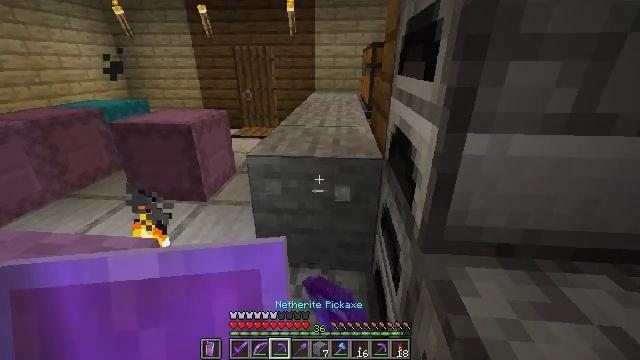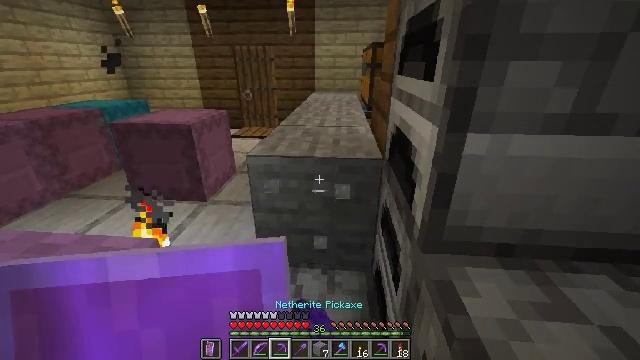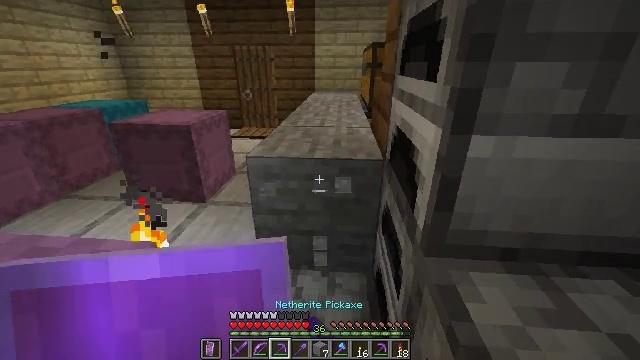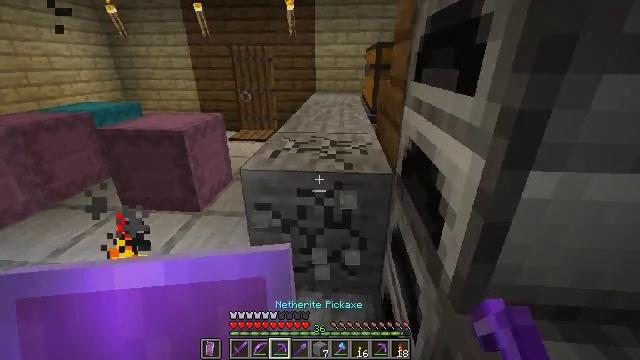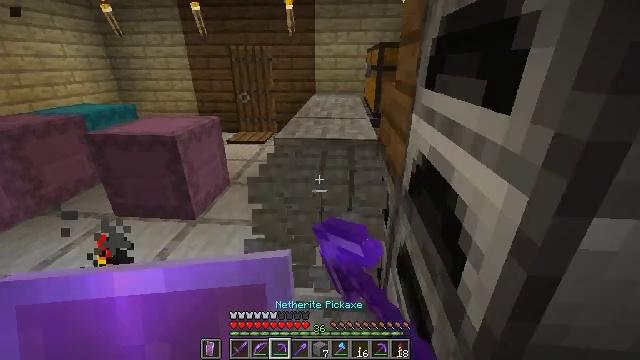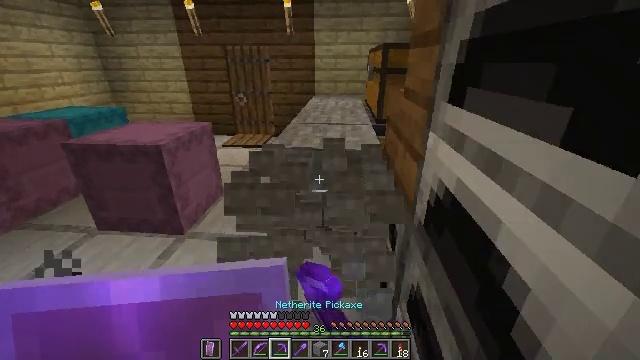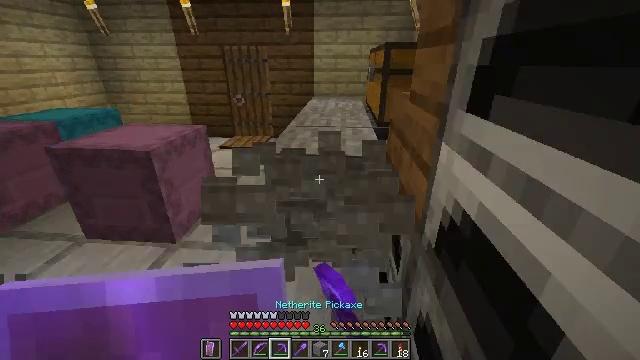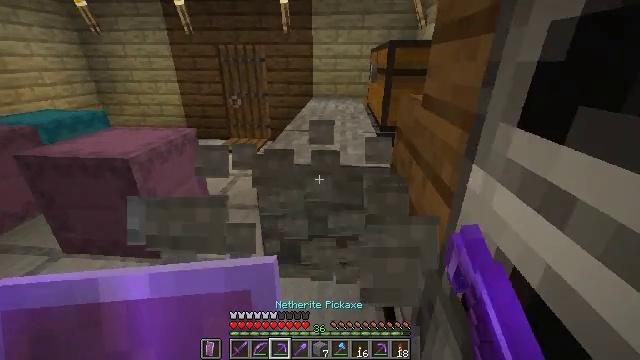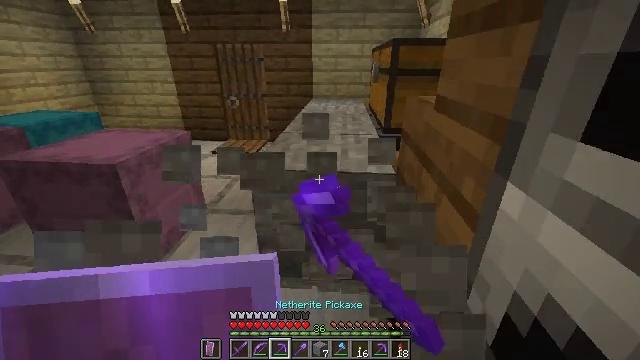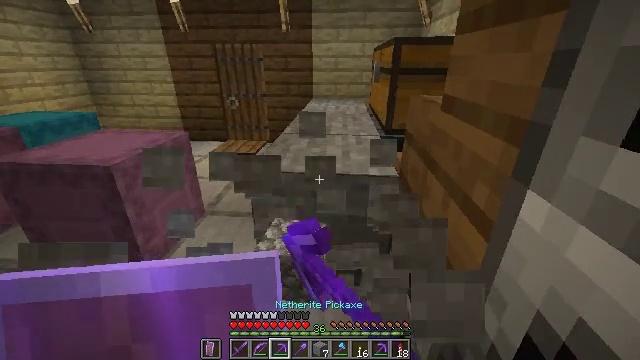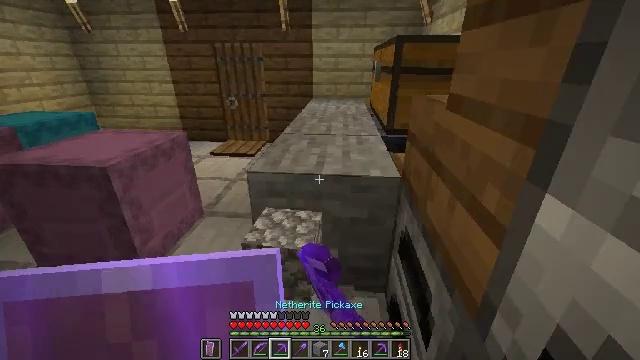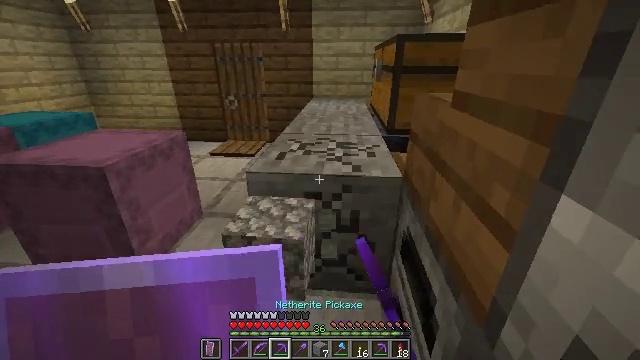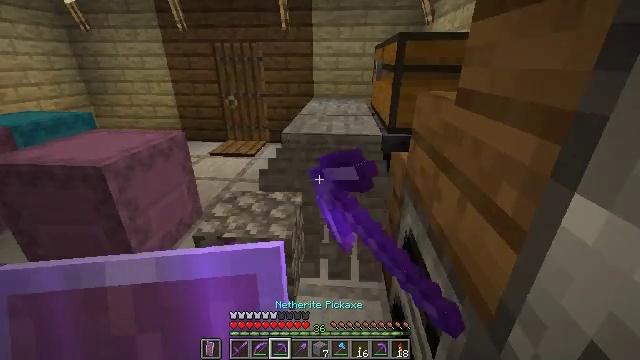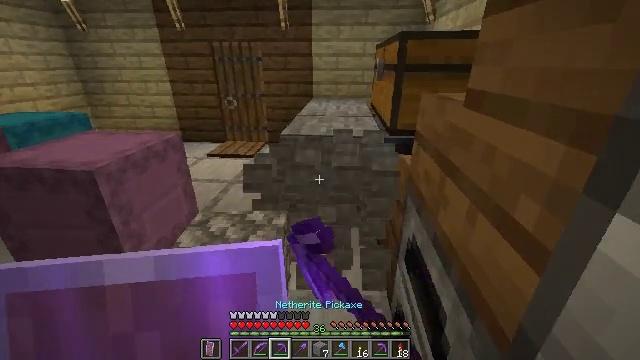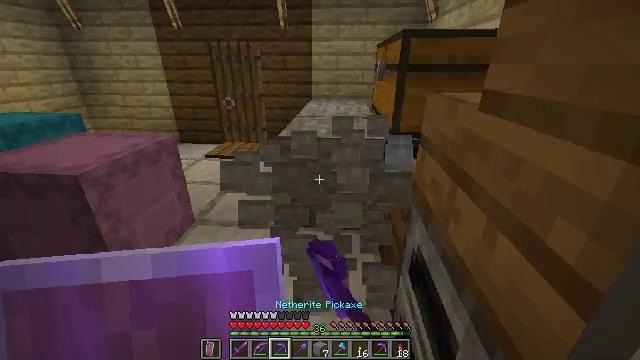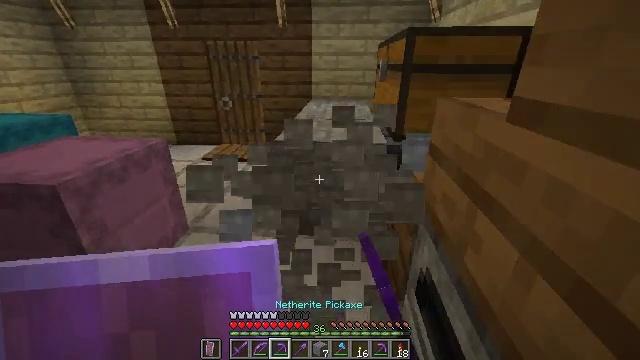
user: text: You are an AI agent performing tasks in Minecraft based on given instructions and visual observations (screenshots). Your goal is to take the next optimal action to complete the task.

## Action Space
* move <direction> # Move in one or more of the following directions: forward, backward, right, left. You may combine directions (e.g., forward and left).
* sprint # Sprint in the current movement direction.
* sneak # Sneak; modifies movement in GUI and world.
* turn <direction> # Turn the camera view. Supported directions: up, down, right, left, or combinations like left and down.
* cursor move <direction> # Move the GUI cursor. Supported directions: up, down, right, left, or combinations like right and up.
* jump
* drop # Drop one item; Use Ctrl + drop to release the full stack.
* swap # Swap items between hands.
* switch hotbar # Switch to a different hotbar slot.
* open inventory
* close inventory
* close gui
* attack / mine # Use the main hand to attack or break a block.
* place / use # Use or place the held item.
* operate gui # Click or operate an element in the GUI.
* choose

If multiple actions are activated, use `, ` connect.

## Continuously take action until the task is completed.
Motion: motion action
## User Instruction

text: Harvest stone in the caves.
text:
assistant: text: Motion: attack / mine
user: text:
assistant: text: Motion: move forward, attack / mine
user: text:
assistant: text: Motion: move forward, attack / mine
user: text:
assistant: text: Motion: move forward, attack / mine
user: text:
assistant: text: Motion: move forward, attack / mine
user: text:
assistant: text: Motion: move forward, attack / mine
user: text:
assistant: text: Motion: move forward, attack / mine
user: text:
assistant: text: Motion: attack / mine
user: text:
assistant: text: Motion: attack / mine
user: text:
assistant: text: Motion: attack / mine
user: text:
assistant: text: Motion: attack / mine
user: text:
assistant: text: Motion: attack / mine
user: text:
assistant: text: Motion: move forward, attack / mine
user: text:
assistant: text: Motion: move forward, attack / mine
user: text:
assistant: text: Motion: move forward, attack / mine
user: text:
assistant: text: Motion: move forward, attack / mine
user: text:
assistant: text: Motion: move forward, attack / mine
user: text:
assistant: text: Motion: attack / mine
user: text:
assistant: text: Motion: attack / mine
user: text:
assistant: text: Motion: attack / mine
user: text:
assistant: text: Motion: attack / mine
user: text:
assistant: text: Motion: move forward, attack / mine
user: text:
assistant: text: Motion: move forward, attack / mine
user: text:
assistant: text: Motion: move forward, attack / mine
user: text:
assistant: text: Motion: move forward, attack / mine
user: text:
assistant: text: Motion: attack / mine
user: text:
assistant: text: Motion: turn right, attack / mine
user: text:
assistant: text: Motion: turn right, attack / mine
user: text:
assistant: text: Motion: attack / mine
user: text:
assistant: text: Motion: attack / mine